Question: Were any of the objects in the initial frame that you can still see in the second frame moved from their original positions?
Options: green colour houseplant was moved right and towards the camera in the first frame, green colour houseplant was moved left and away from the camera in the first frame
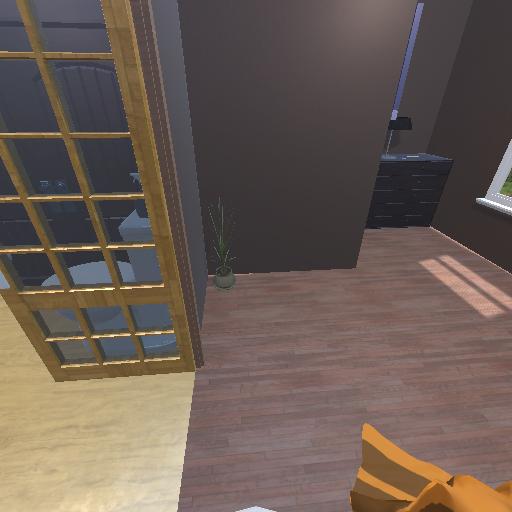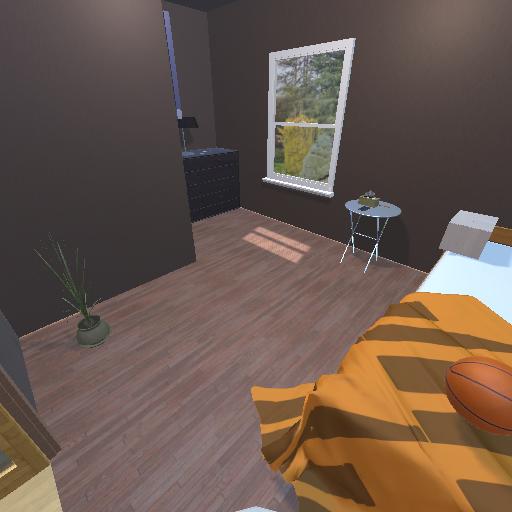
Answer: green colour houseplant was moved right and towards the camera in the first frame